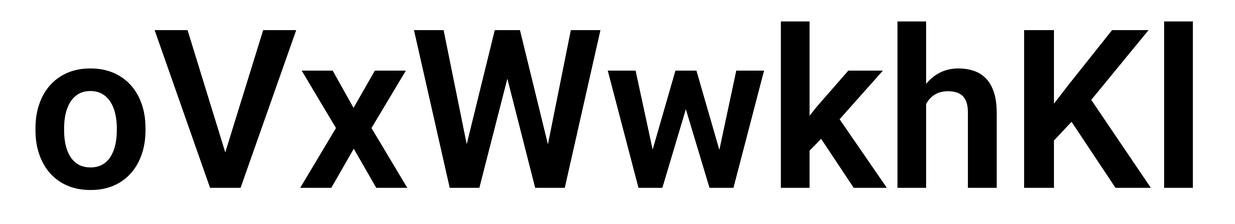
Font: Roboto_SemiBold